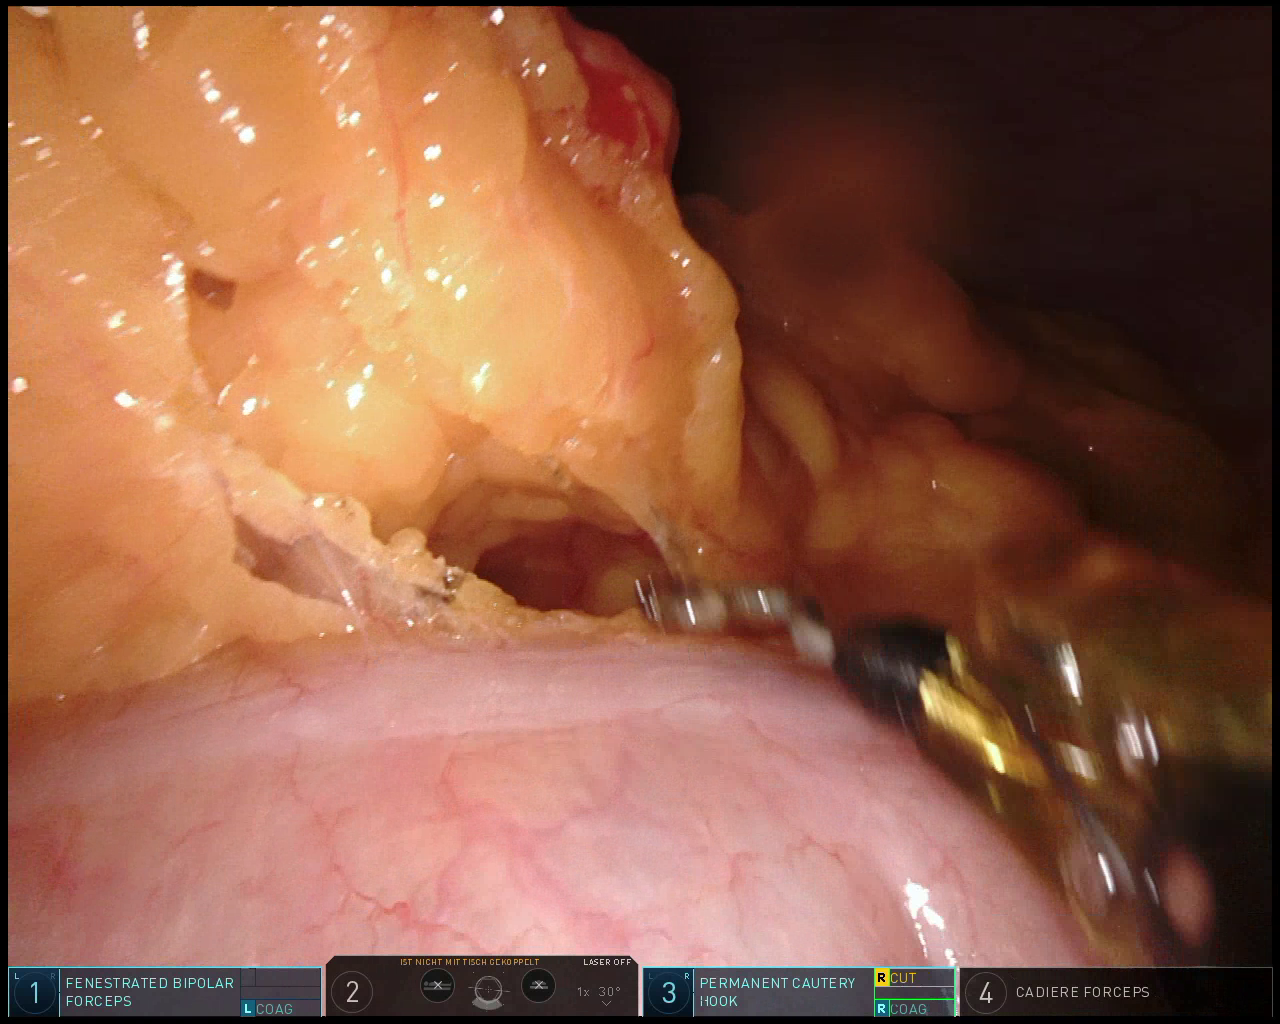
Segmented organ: colon
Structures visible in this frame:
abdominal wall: yes
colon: yes
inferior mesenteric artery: no
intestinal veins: no
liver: no
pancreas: no
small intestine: no
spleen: no
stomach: no
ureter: no
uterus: no
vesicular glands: no